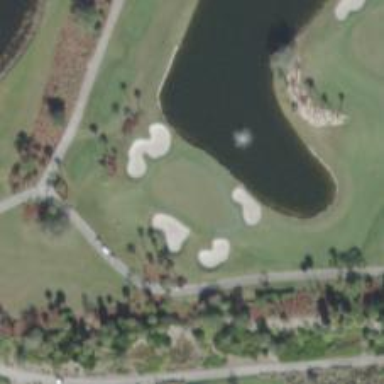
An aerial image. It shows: Golf hole.